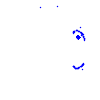
Particle: kaon